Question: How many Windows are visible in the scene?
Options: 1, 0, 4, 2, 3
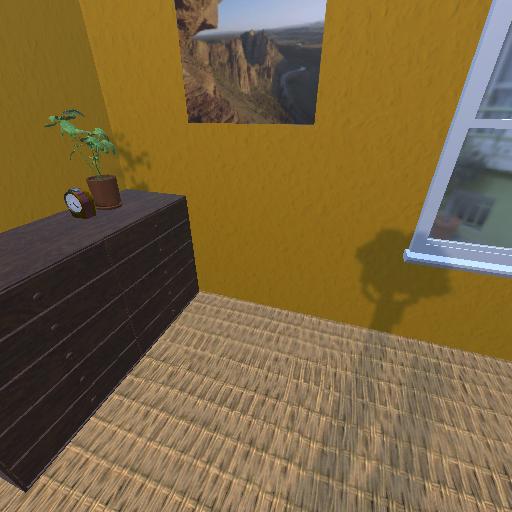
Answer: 1